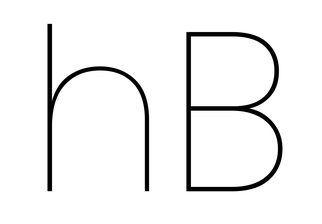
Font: Poppins-Thin